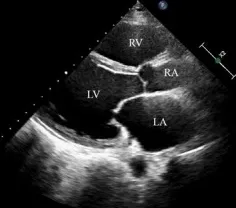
Clinical data of the proband. (b) Chest echocardiography revealed generalized cardiomegaly.
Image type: radiology (ultrasound)